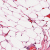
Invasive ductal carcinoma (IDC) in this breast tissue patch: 0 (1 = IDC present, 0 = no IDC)